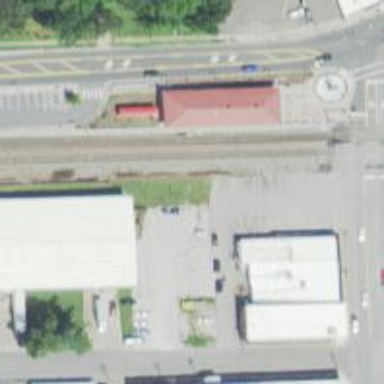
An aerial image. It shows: Railway siding for service.